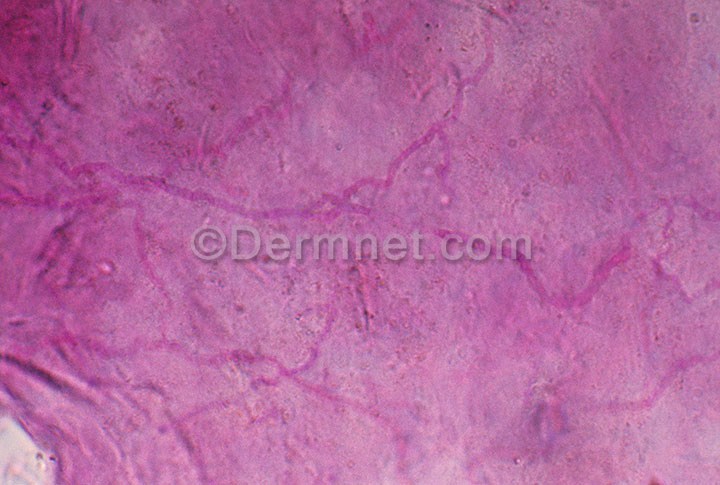
Disease: Tinea Ringworm Candidiasis and other Fungal Infections